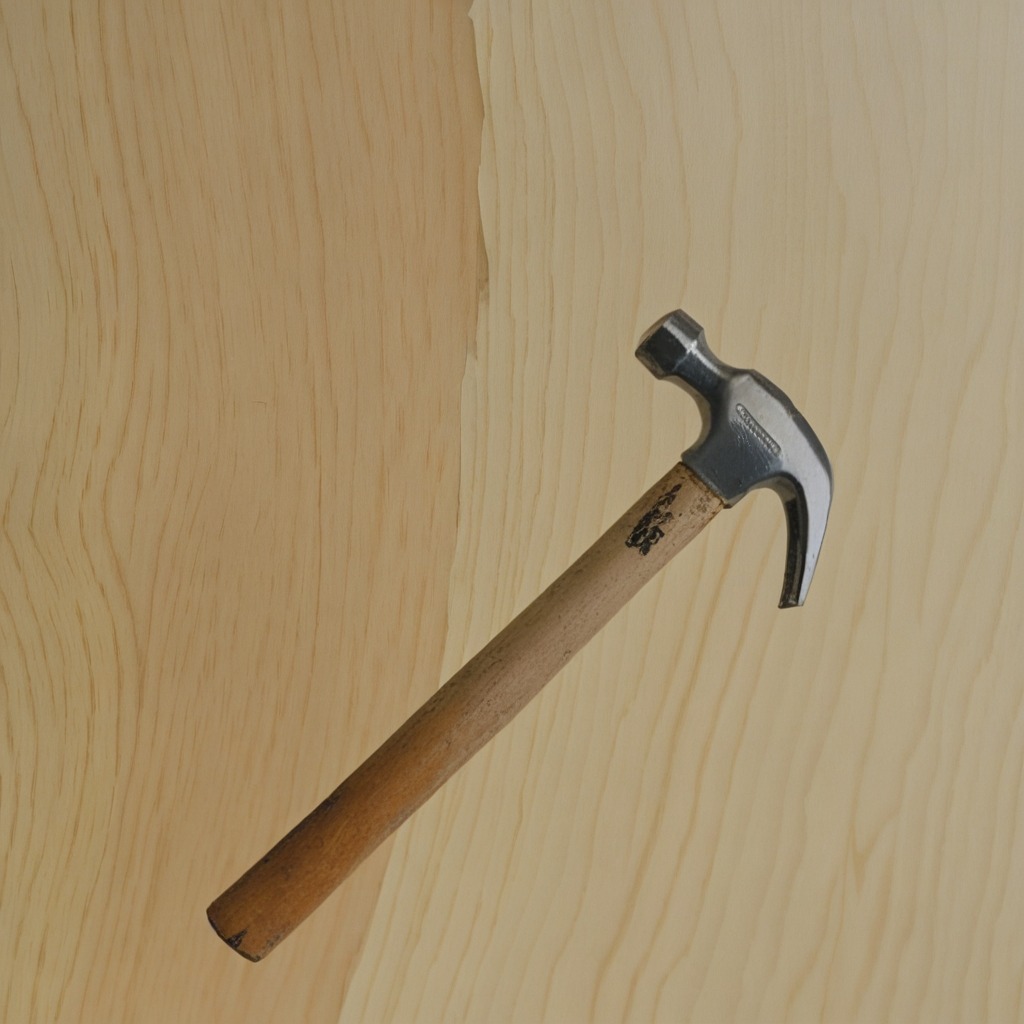
A hammer lies on the plywood surface in the paint workshop lit by afternoon window light.